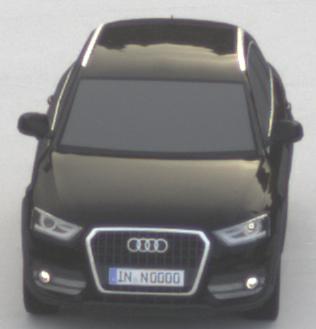
Make: Audi
Model: Q3 1.4 TFSI
Detailed model: Q3 (8U)
Model produced from: 2013/07
Model produced until: 2014/10
Doors: 5
Color: black
Road condition: dry road
Daytime: morning or afternoon
Contrast: low contrast